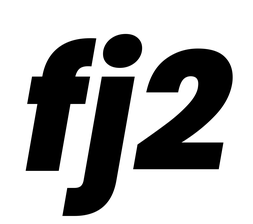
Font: Poppins-ExtraBoldItalic